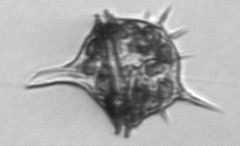
Label: Amylax